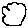
Label: cloud